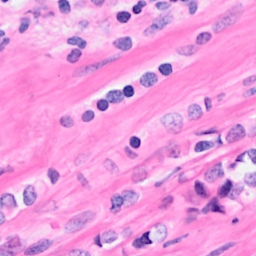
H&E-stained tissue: Breast